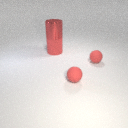
large red metal cylinder above large red rubber cylinder